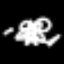
Label: angel